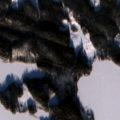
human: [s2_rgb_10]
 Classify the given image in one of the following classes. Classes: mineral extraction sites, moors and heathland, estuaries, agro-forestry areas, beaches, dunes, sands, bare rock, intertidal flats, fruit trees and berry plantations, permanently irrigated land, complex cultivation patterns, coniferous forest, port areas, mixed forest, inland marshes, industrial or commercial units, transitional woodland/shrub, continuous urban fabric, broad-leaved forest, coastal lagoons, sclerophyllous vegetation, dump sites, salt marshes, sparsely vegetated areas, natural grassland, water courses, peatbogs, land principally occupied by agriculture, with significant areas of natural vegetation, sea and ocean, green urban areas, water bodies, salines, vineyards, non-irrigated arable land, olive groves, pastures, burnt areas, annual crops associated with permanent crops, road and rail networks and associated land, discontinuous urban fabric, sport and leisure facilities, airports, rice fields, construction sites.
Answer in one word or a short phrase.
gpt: coniferous forest, mixed forest, water bodies